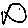
Label: fish